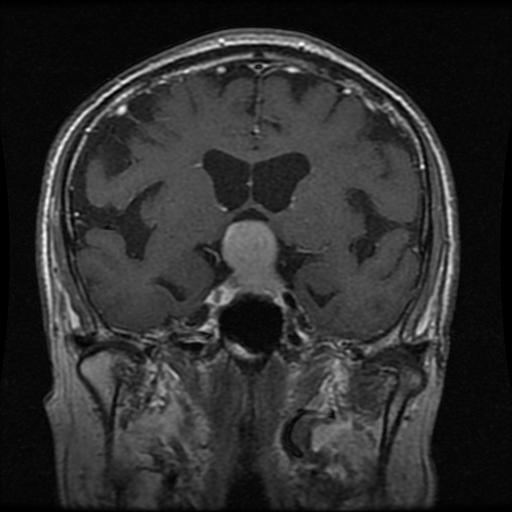
Label: pituitary